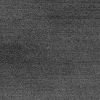
Atmospheric dust classification: dusty